Field crop: maize
Growth stage: 2
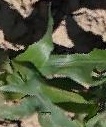
Species: maize